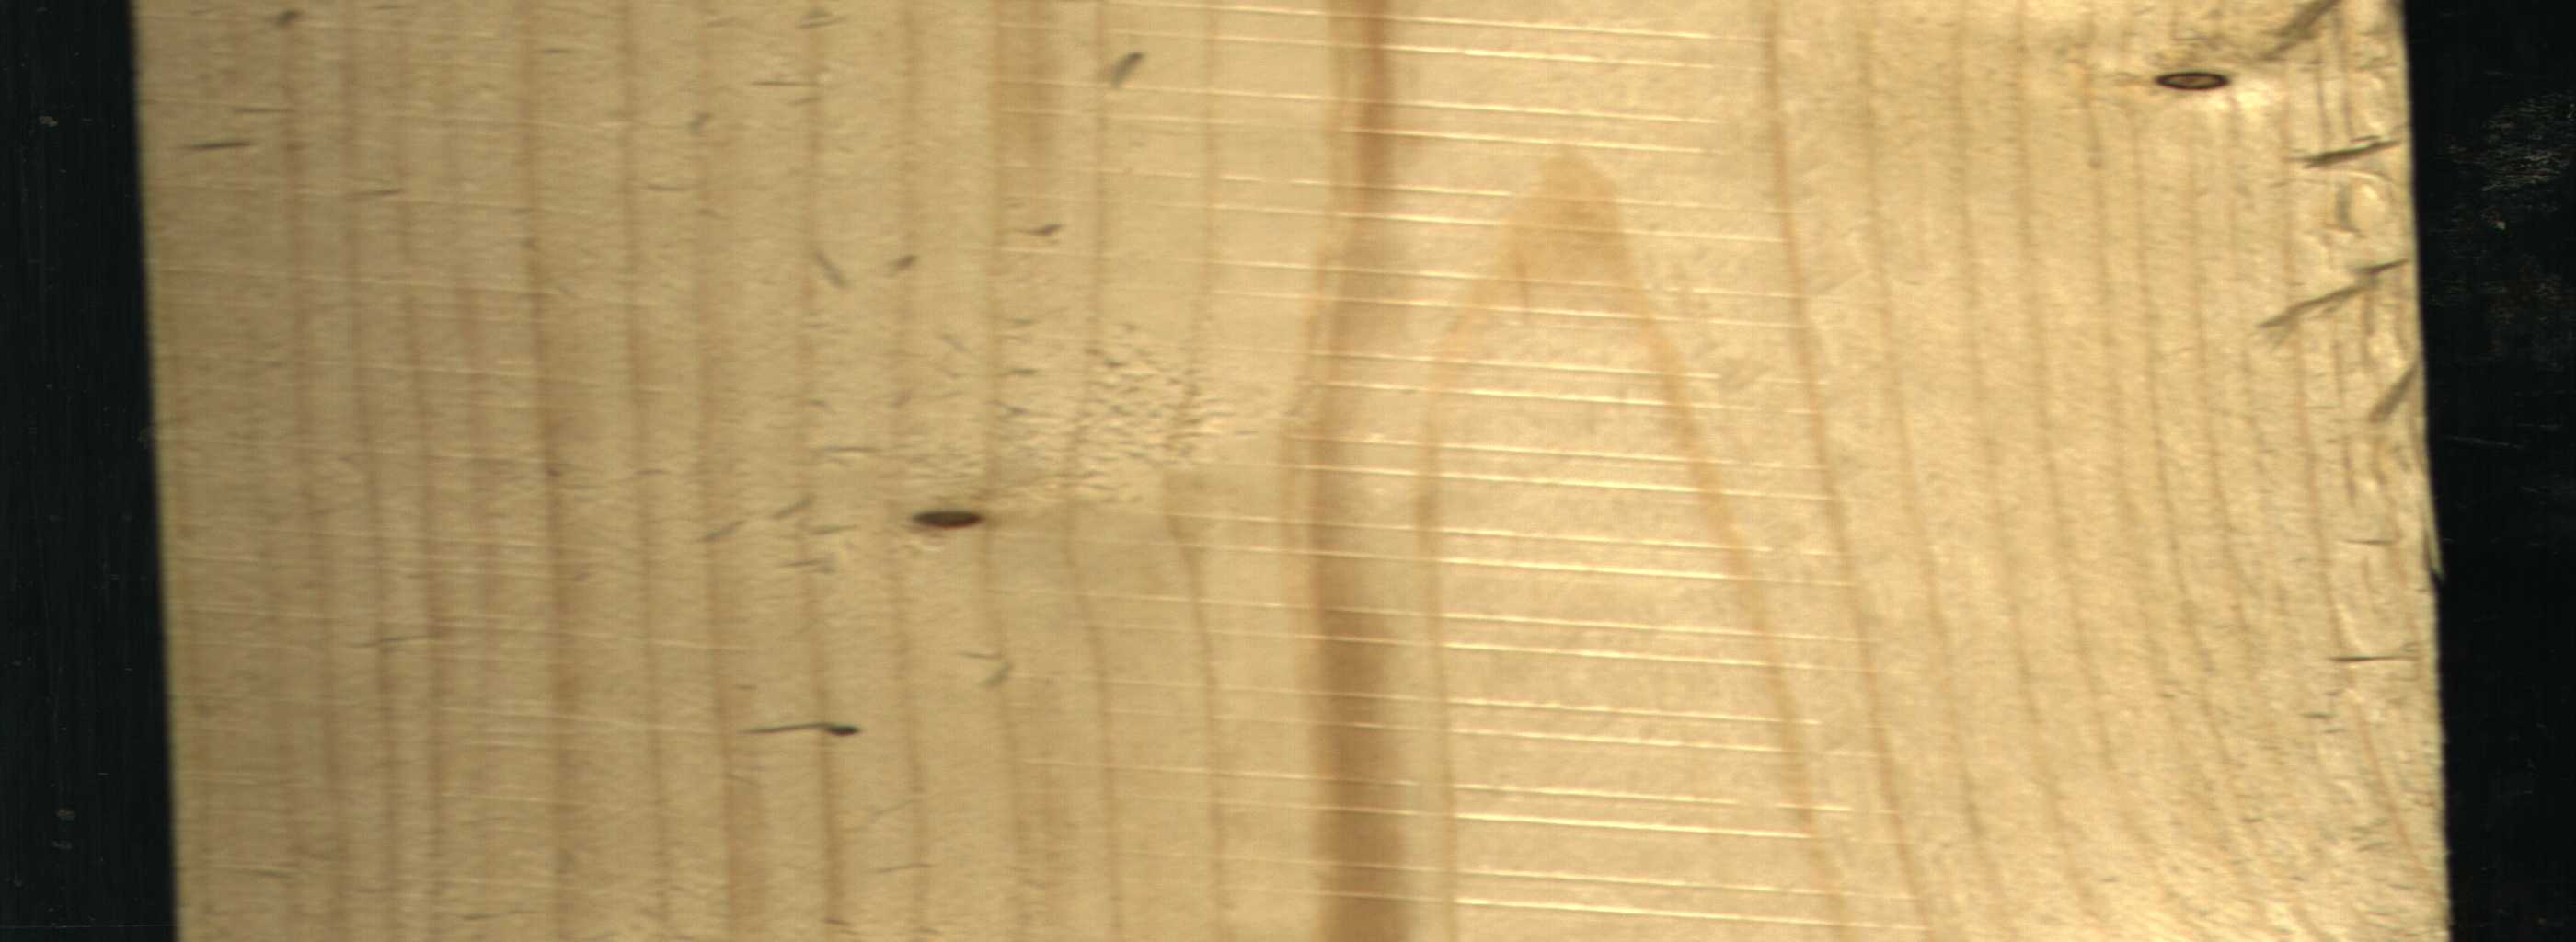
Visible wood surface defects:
Live_Knot
Live_Knot